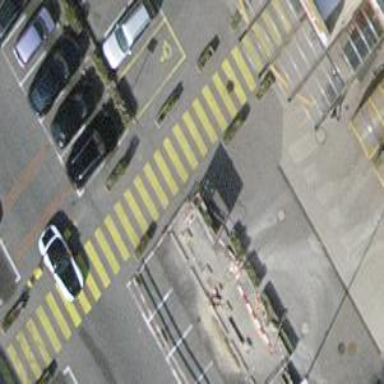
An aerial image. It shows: Charging station.